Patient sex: M
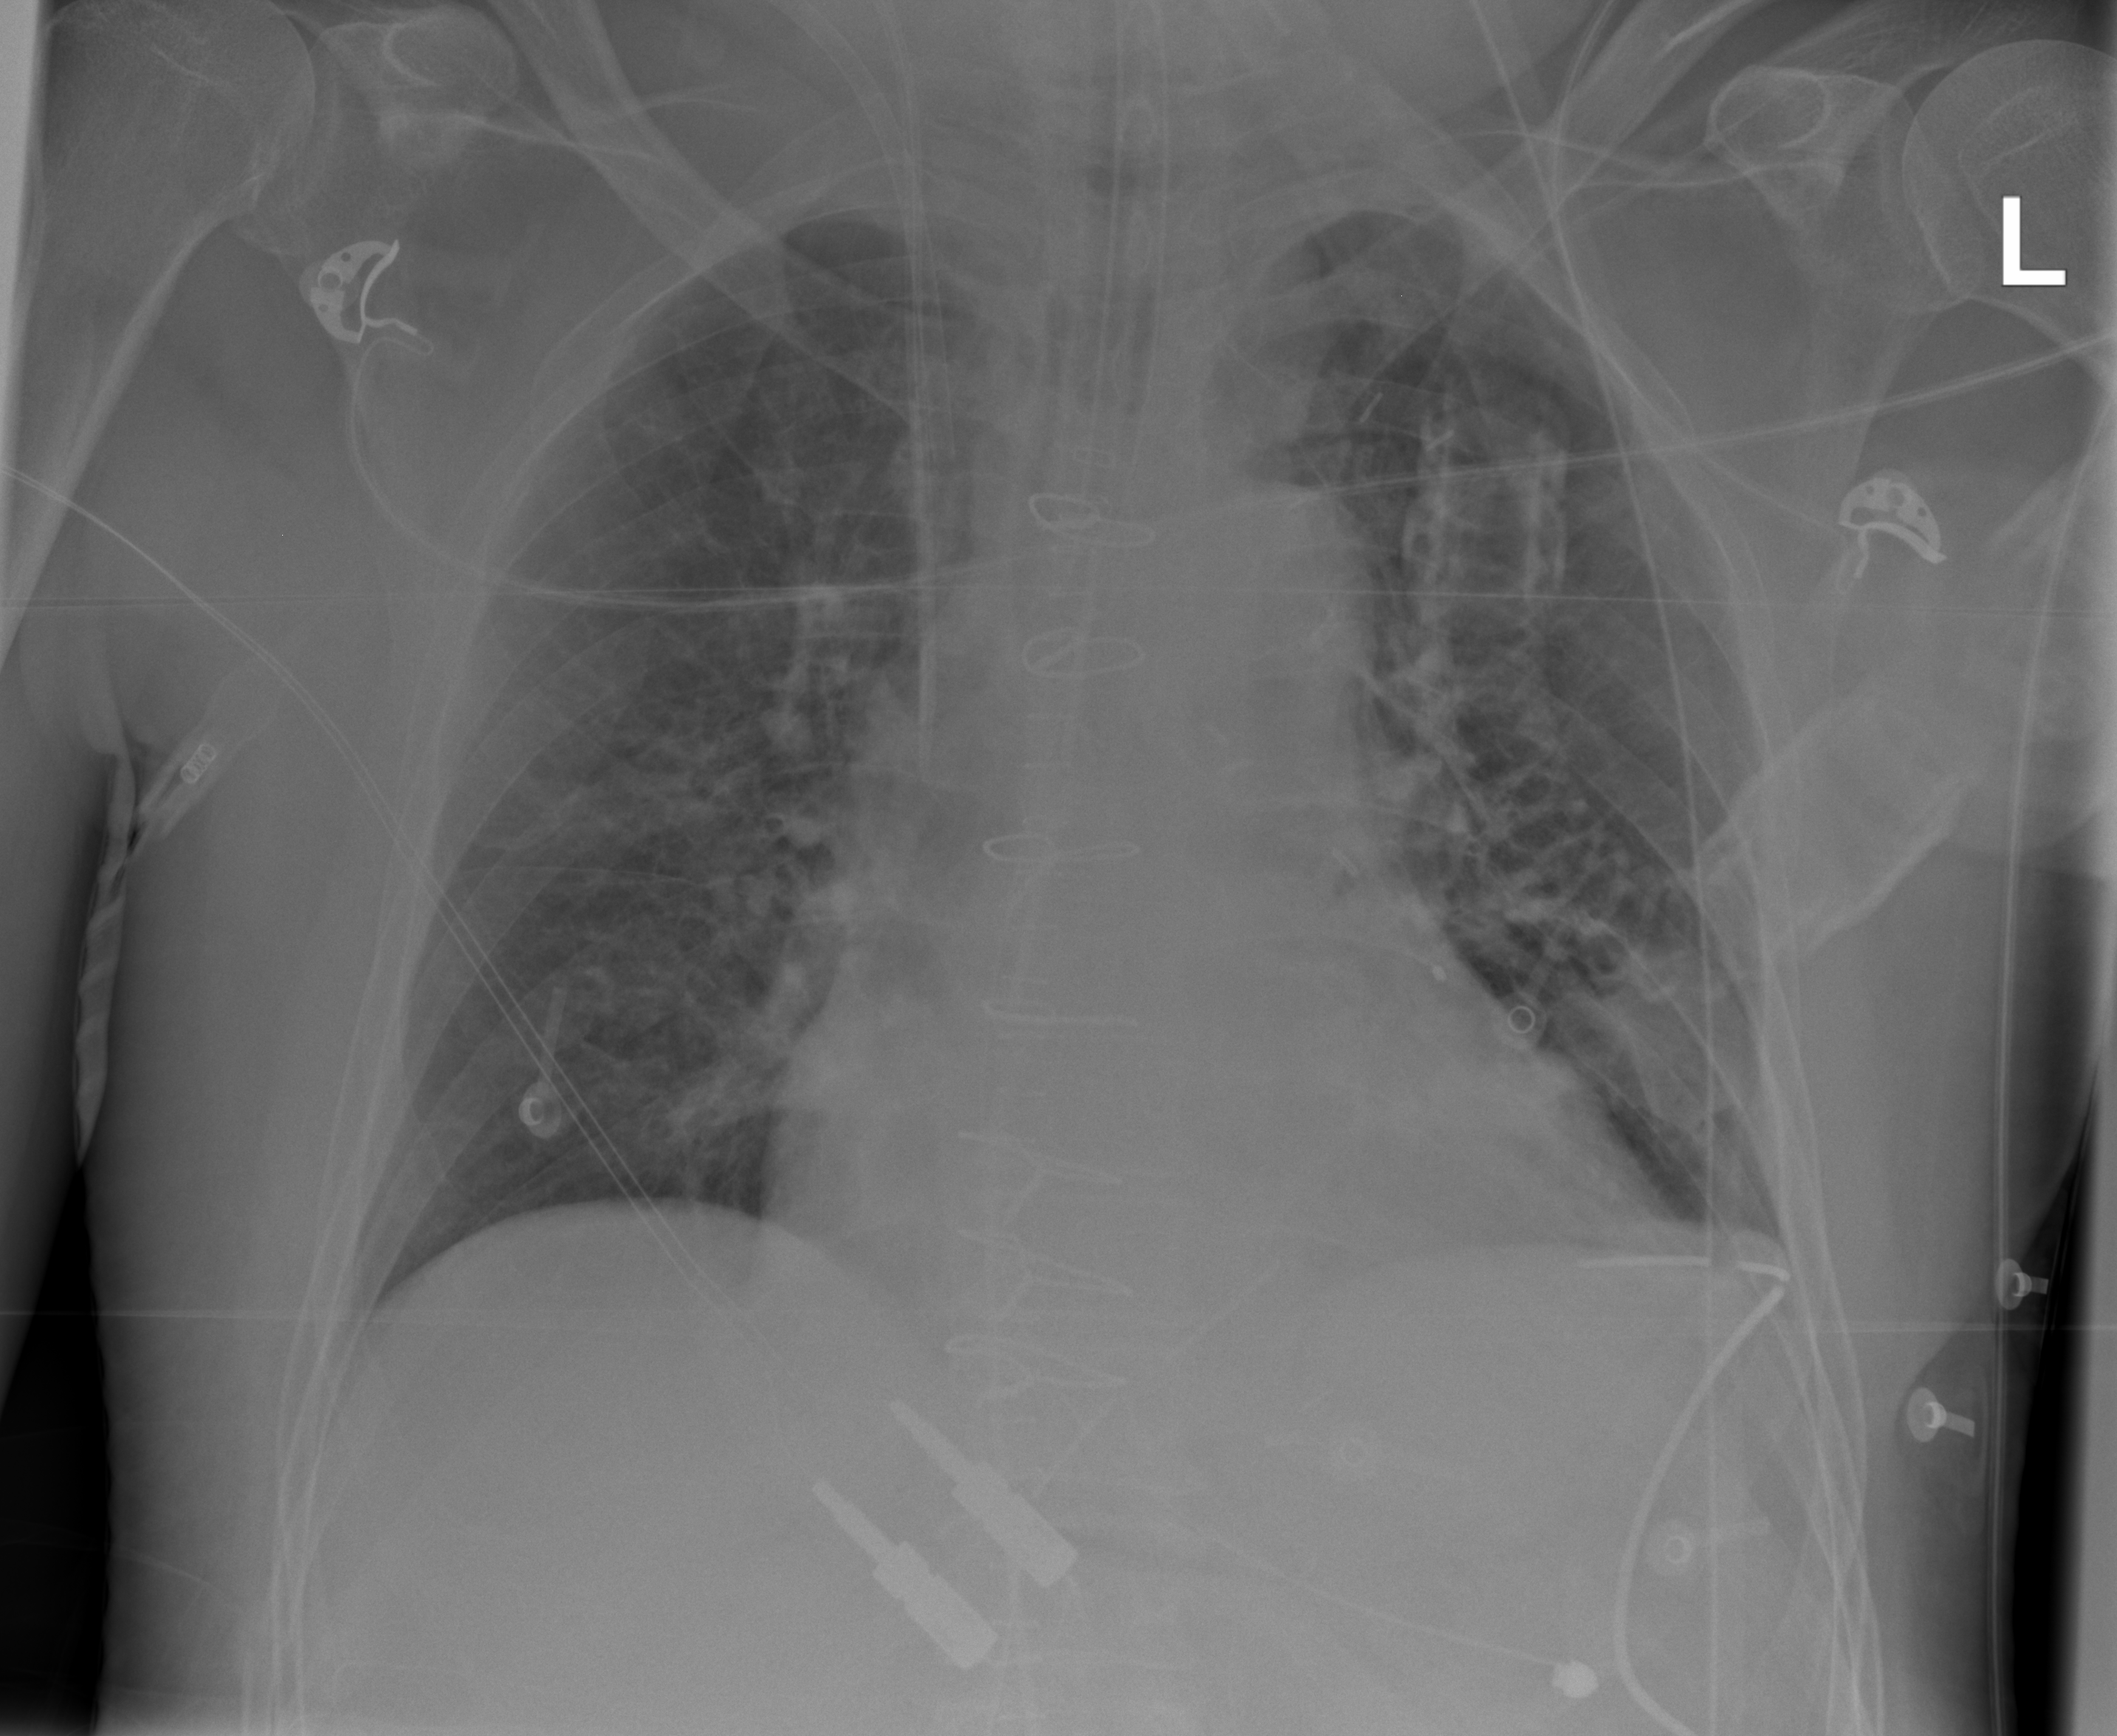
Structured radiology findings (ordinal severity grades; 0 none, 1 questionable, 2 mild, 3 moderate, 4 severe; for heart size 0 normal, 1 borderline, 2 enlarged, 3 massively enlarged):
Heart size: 2
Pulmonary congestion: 2
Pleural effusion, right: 0
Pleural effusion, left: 1
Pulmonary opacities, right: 0
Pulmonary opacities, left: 0
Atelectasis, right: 0
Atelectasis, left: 2